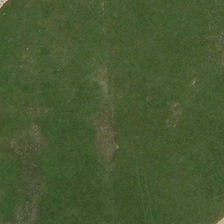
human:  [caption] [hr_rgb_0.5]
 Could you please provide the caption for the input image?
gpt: three small pieces of barelands are near a piece of green meadow .

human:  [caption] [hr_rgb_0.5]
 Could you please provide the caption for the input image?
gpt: three small pieces of barelands are near a piece of green meadow .

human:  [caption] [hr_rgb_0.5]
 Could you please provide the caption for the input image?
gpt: three small pieces of barelands are near a piece of green meadow .

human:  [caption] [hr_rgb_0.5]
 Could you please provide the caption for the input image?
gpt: three small pieces of barelands are near a piece of green meadow .

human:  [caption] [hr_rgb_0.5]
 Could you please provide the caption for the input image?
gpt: three small pieces of barelands are near a piece of green meadow .